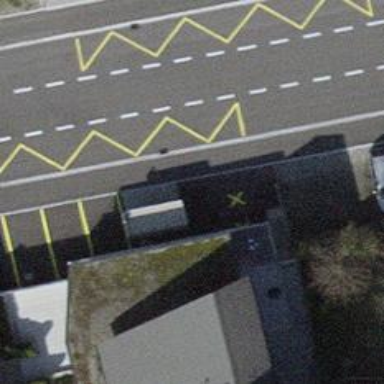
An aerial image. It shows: Platform for public transport is situated by the road.